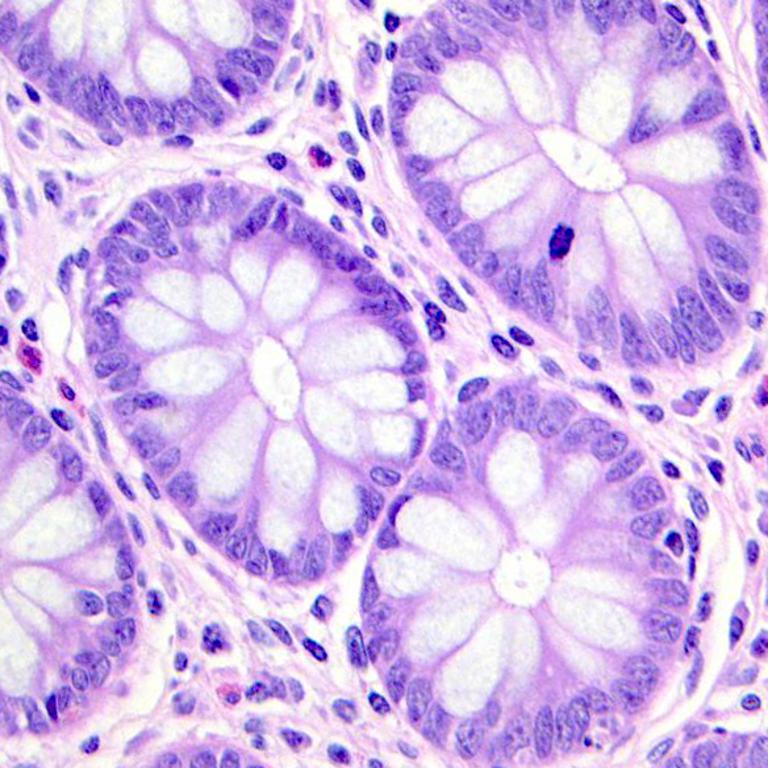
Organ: colon
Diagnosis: benign